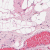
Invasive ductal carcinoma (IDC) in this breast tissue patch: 0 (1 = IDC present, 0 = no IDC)